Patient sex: M
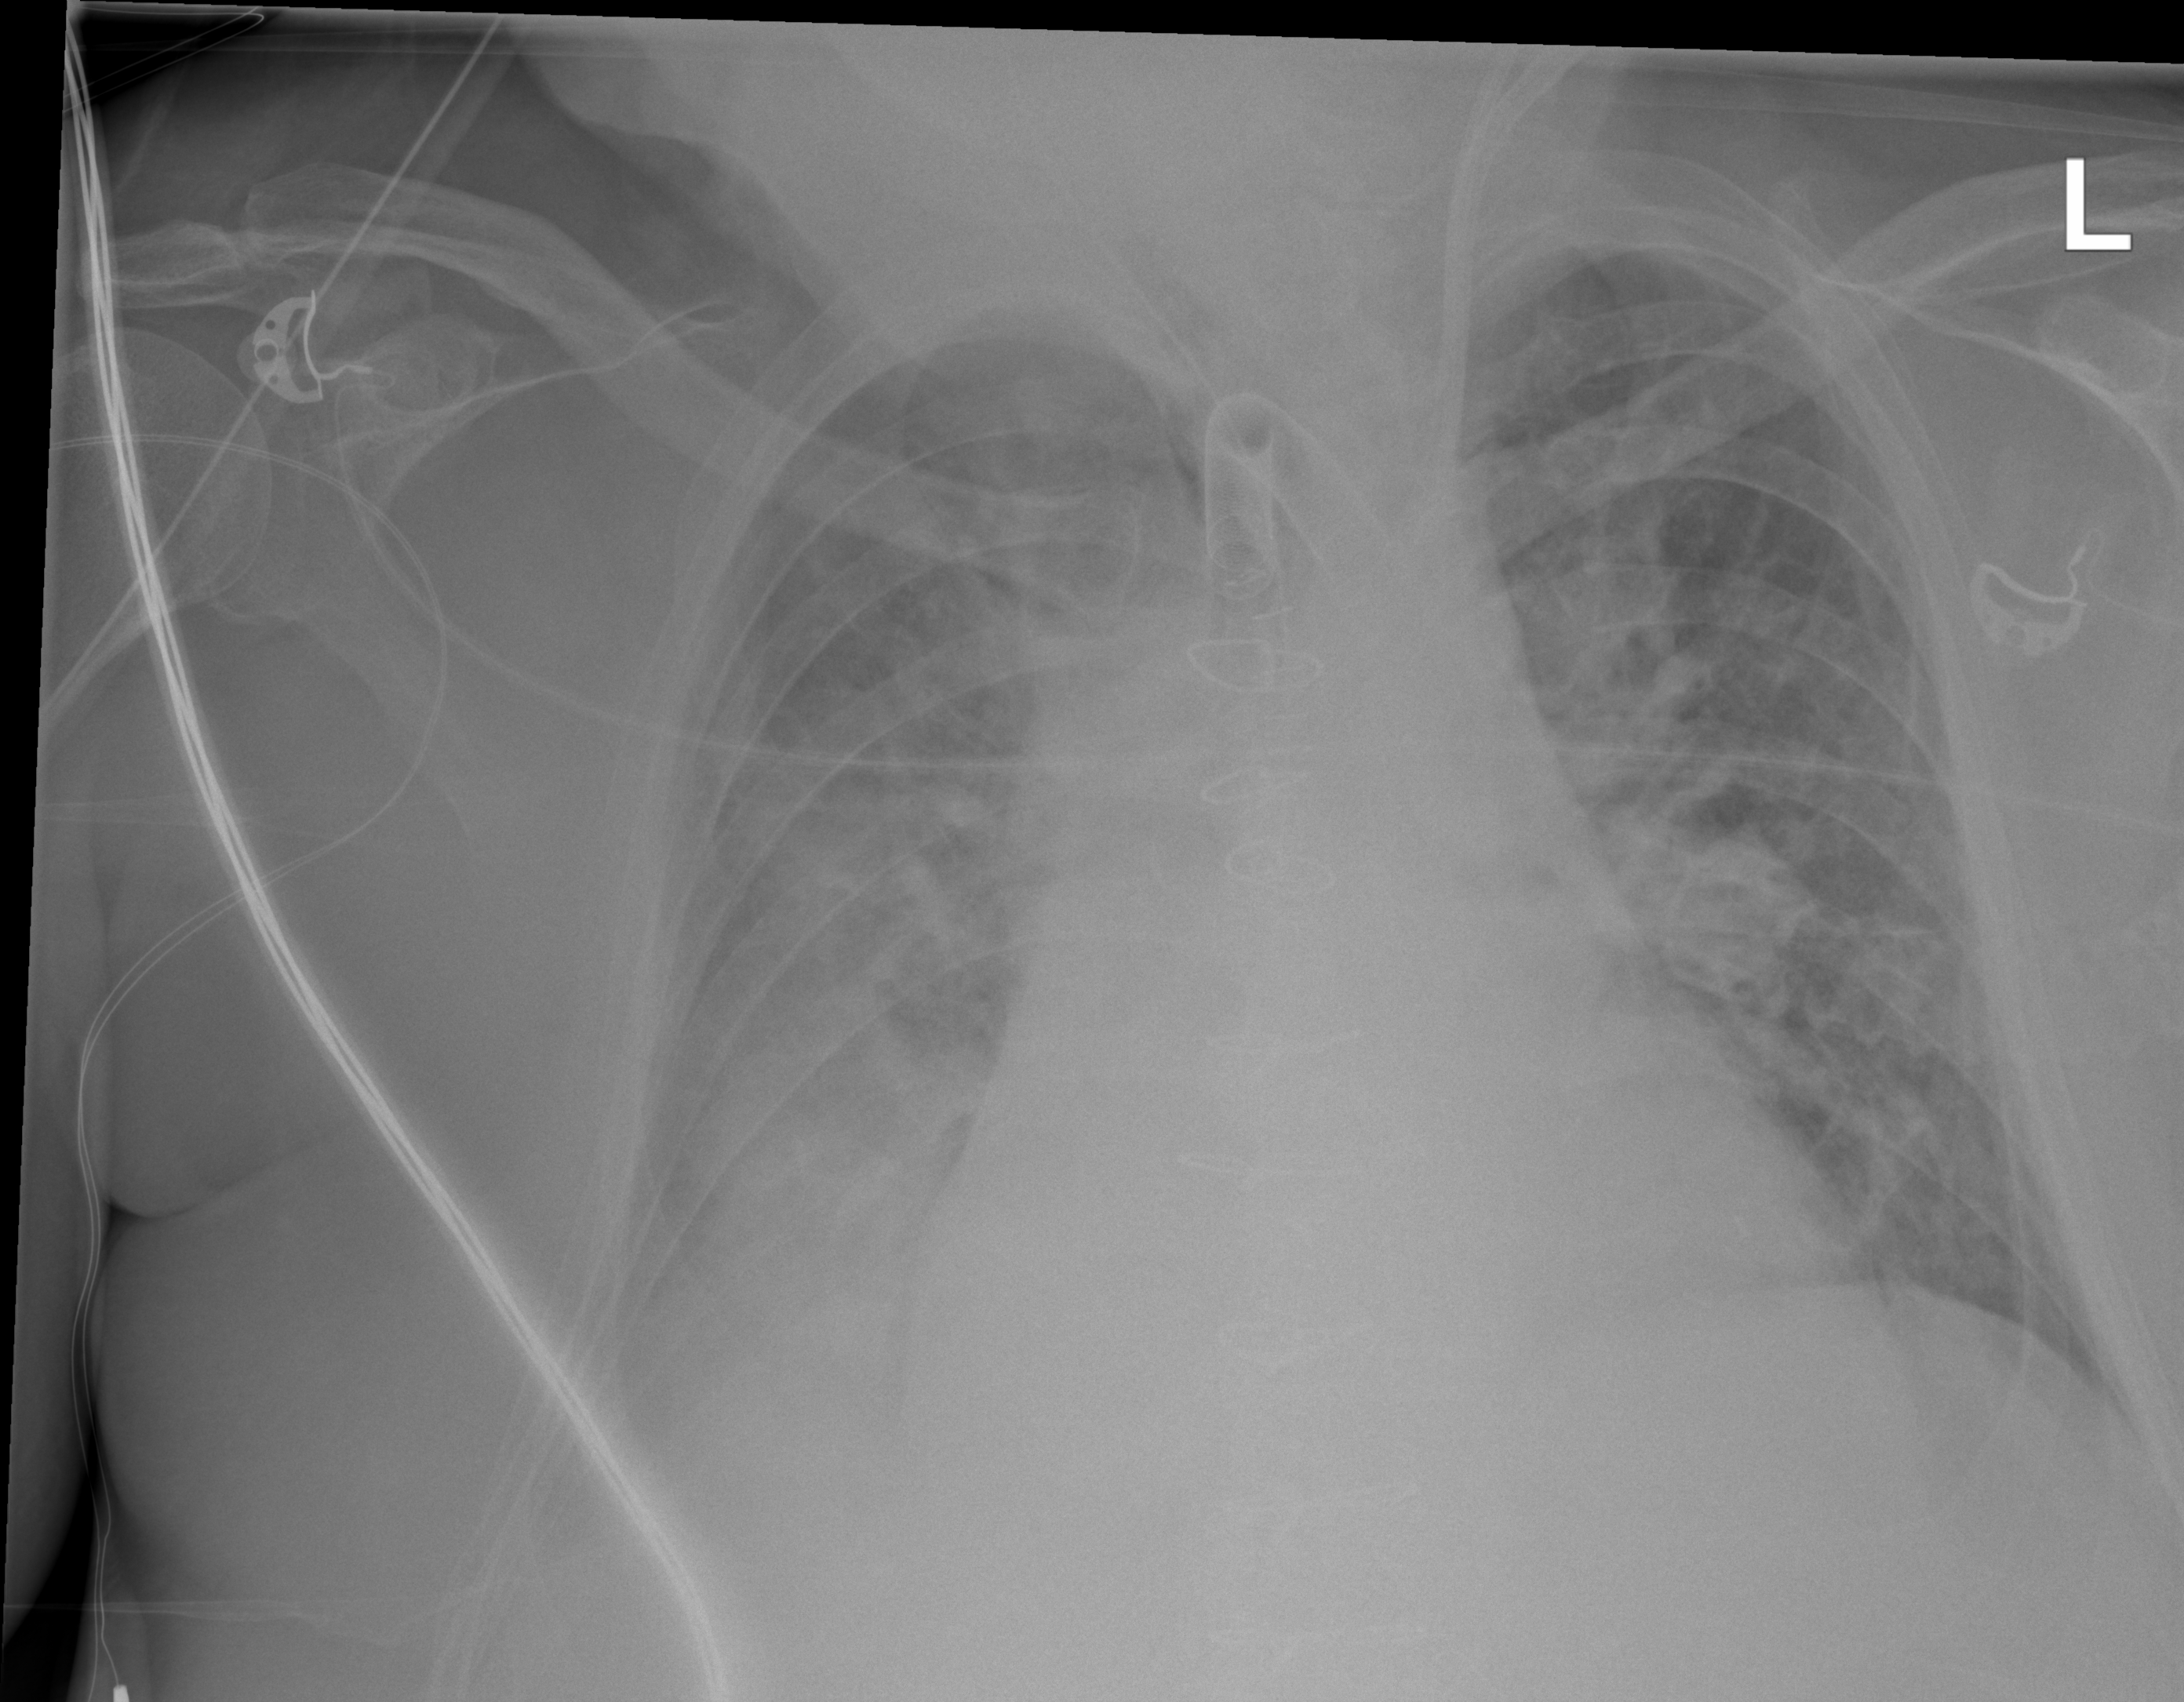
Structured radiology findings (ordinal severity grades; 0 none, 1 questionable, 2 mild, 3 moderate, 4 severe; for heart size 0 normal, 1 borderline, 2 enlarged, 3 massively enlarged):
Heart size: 2
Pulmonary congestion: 3
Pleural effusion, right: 3
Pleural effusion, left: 0
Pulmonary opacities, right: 3
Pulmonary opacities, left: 1
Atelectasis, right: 3
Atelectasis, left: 2